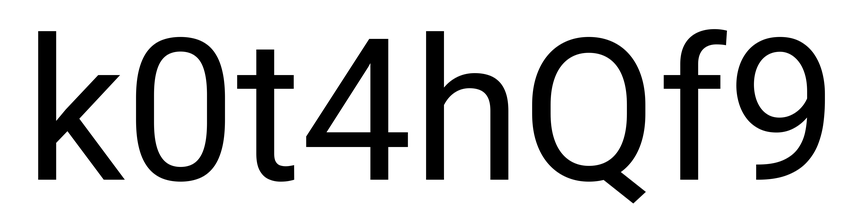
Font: Roboto_Regular